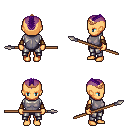
a pixel art fantasy rpg character, female body template, human, tanned skin, steel chest armor, metal pants, purple short mohawk hairstyle, bronze tiara, cloth bracers, spear, four views (front, back, left, right), 2x2 character sprite sheet, small pixel art, hard edges, no anti-aliasing